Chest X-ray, AP view. Patient: 49 years old, sex M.
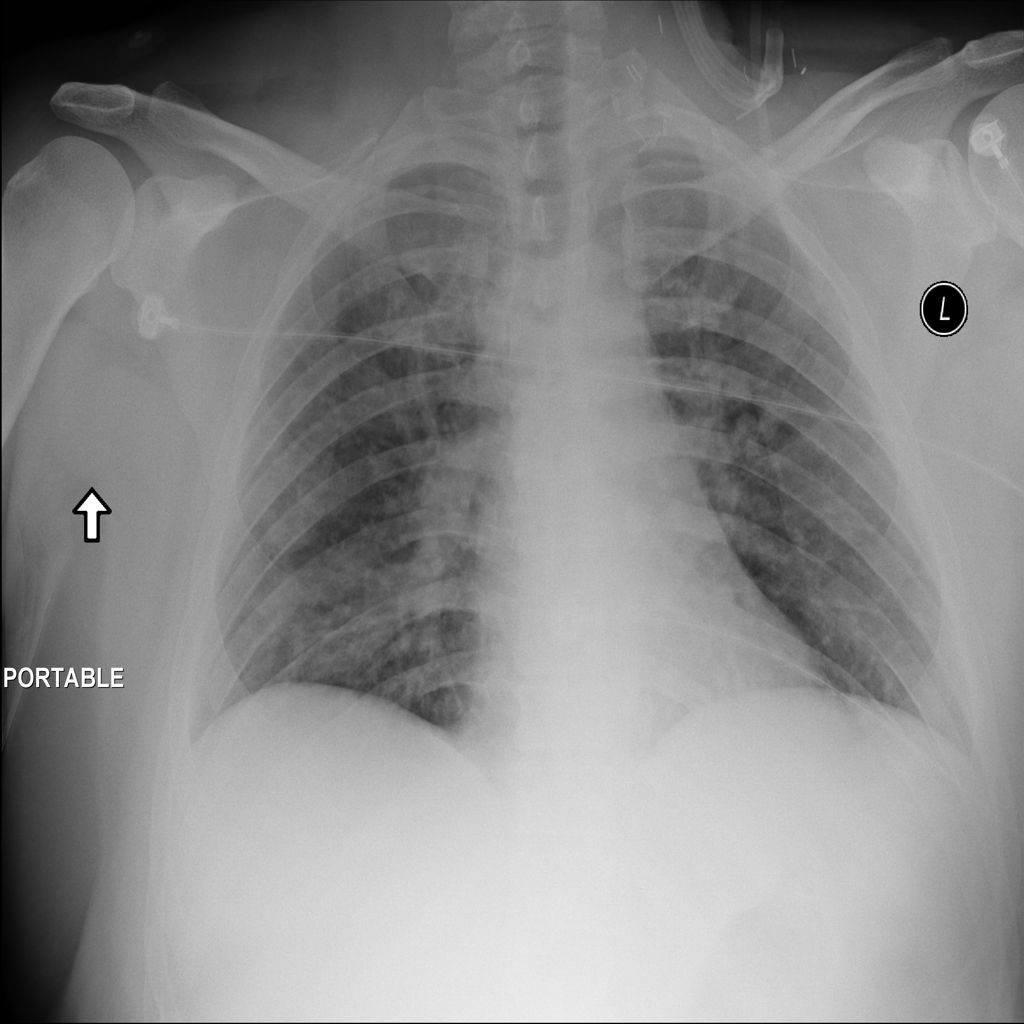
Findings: Nodule